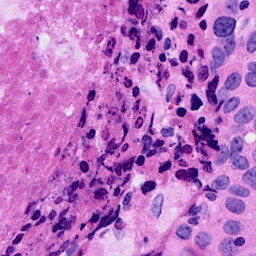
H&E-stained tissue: Breast